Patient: sex F, age 58
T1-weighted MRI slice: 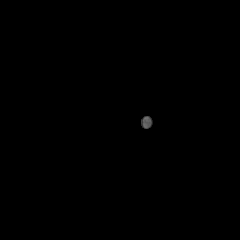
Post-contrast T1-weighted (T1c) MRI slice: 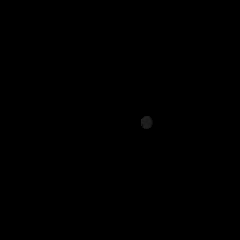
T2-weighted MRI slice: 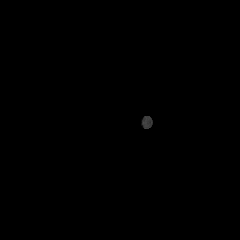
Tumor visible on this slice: no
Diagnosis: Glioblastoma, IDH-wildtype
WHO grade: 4